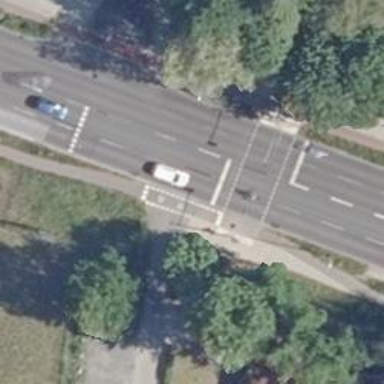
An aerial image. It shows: Unmarked road crossing.